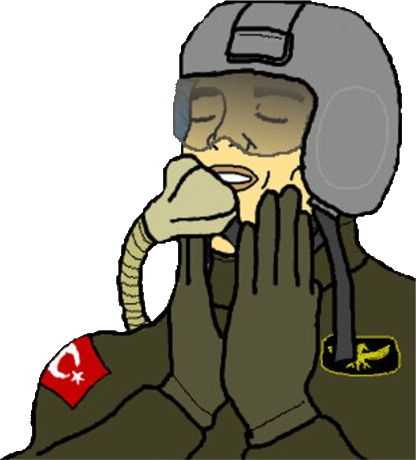
Label: 5_Feels_Good